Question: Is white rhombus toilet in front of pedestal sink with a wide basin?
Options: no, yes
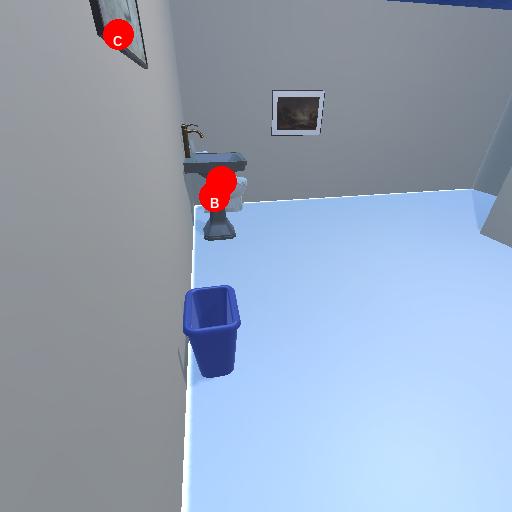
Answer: no